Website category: university
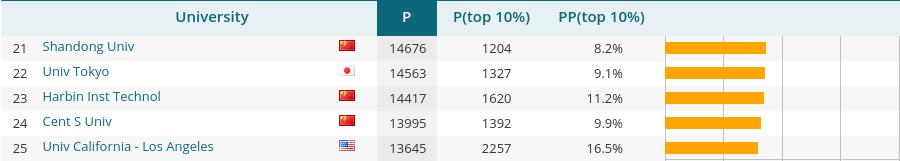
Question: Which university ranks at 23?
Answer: Harbin Inst Technol

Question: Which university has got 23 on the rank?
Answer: Harbin Inst Technol

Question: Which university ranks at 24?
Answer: Cent S Univ

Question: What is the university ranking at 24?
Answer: Cent S Univ

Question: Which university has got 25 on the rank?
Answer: Univ California - Los Angeles

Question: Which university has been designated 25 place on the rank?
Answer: Univ California - Los Angeles

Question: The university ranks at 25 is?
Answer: Univ California - Los Angeles

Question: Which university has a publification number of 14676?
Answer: Shandong Univ

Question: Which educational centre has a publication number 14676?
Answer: Shandong Univ

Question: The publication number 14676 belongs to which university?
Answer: Shandong Univ

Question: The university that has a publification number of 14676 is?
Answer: Shandong Univ

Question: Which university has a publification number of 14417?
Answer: Harbin Inst Technol

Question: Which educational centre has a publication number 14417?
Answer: Harbin Inst Technol

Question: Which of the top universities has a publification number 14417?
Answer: Harbin Inst Technol

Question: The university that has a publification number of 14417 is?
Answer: Harbin Inst Technol

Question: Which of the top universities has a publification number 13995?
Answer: Cent S Univ

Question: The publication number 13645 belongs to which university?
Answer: Univ California - Los Angeles

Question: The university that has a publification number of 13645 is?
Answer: Univ California - Los Angeles

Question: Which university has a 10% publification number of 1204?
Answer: Shandong Univ

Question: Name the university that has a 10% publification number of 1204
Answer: Shandong Univ

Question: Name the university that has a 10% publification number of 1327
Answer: Univ Tokyo

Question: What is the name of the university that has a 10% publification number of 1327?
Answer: Univ Tokyo

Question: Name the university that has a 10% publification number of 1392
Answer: Cent S Univ

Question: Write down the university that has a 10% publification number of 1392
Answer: Cent S Univ

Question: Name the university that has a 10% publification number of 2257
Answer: Univ California - Los Angeles

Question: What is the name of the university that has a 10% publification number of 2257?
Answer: Univ California - Los Angeles

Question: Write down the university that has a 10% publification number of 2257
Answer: Univ California - Los Angeles